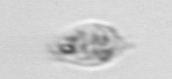
Label: Amoeba